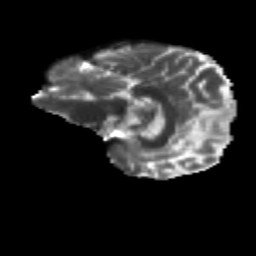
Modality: T2w
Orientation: sagittal
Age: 70
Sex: female
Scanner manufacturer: siemens
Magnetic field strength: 3 T
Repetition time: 4.71 s
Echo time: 0.0906 s